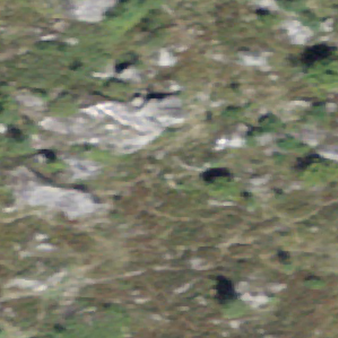
Label: bouldering_area